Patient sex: M
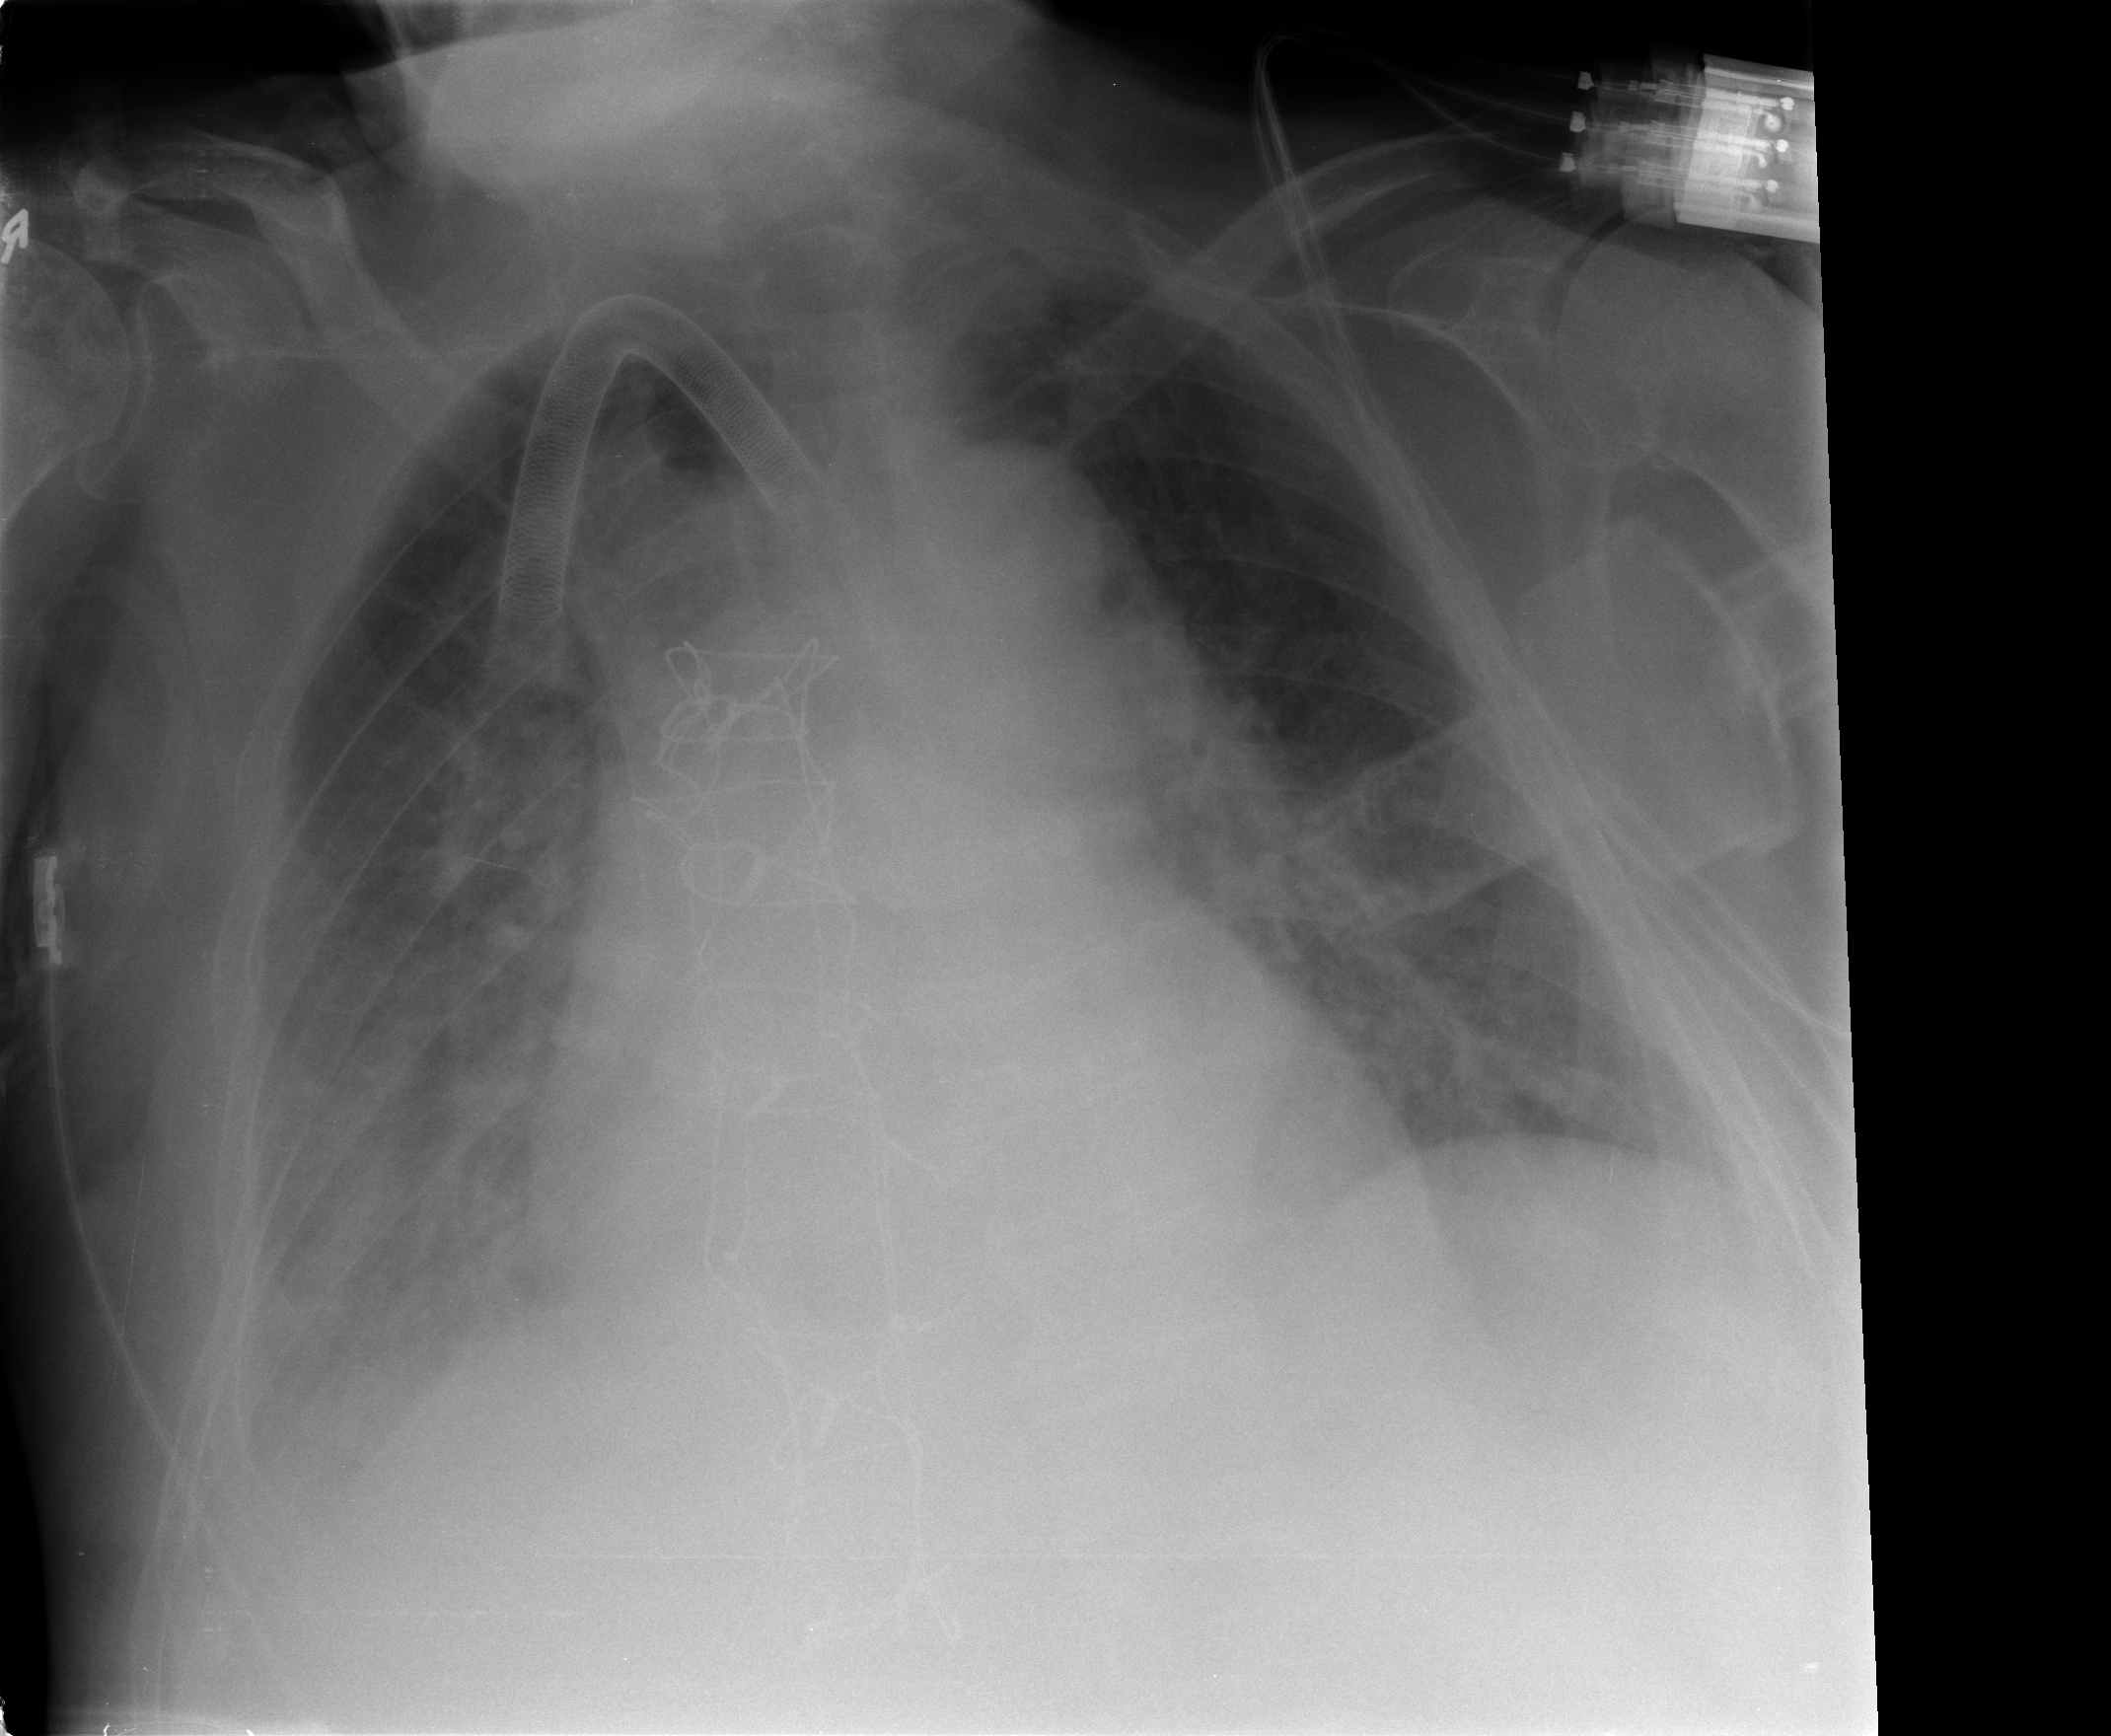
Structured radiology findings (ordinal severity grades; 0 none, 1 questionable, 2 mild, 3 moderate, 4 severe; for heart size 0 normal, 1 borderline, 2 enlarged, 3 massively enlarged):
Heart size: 2
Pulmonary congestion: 3
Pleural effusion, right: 3
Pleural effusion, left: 2
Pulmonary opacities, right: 0
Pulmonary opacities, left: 0
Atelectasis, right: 2
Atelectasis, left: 0